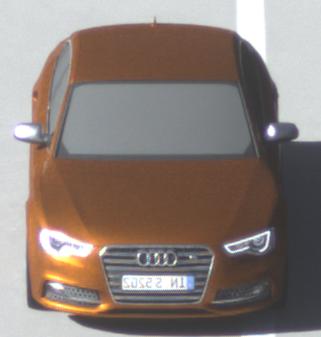
Make: Audi
Model: S5
Detailed model: F5
Model produced from: 2016
Model produced until: 2019
Doors: 2
Color: orange
Road condition: dry road
Daytime: morning or afternoon
Contrast: high contrast